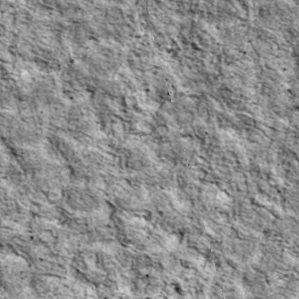
Label: non_frost